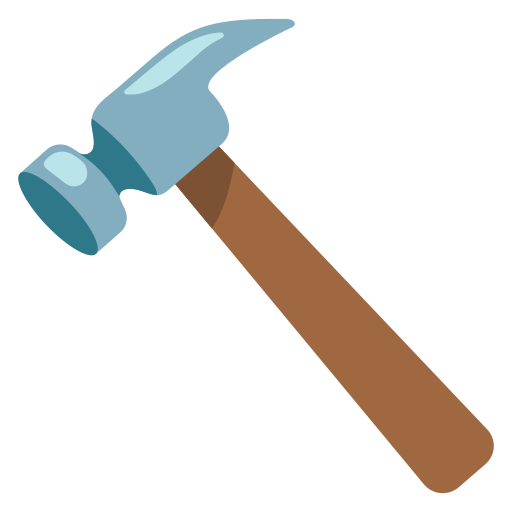
Emoji: 🔨